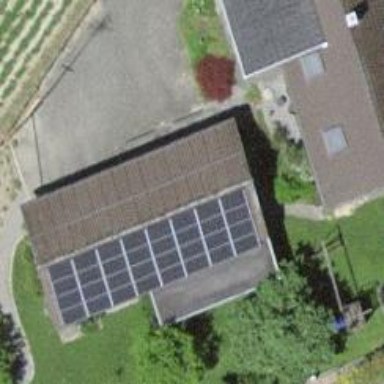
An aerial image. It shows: Solar photovoltaic panel generator.